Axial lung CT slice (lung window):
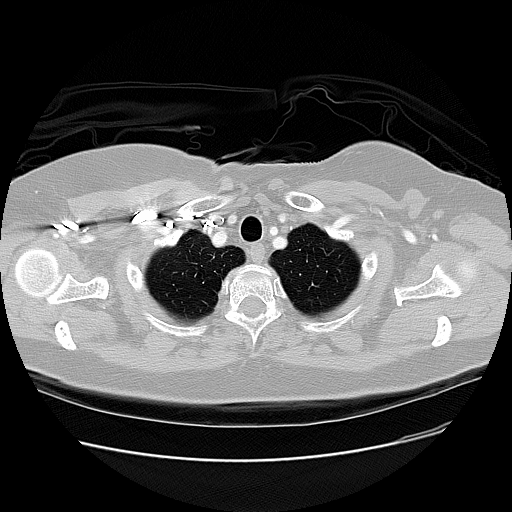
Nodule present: no